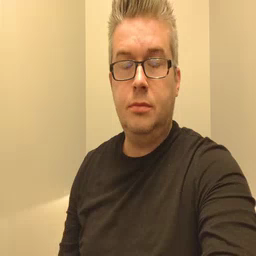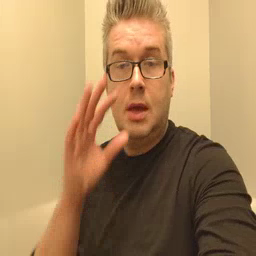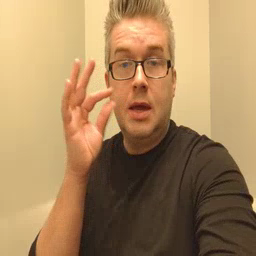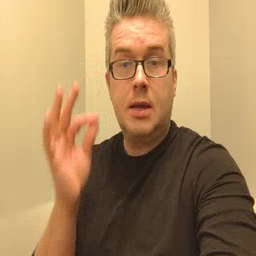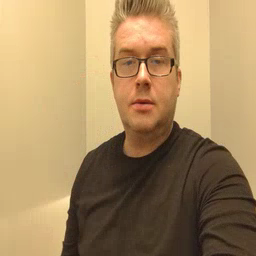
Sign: cat